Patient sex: M
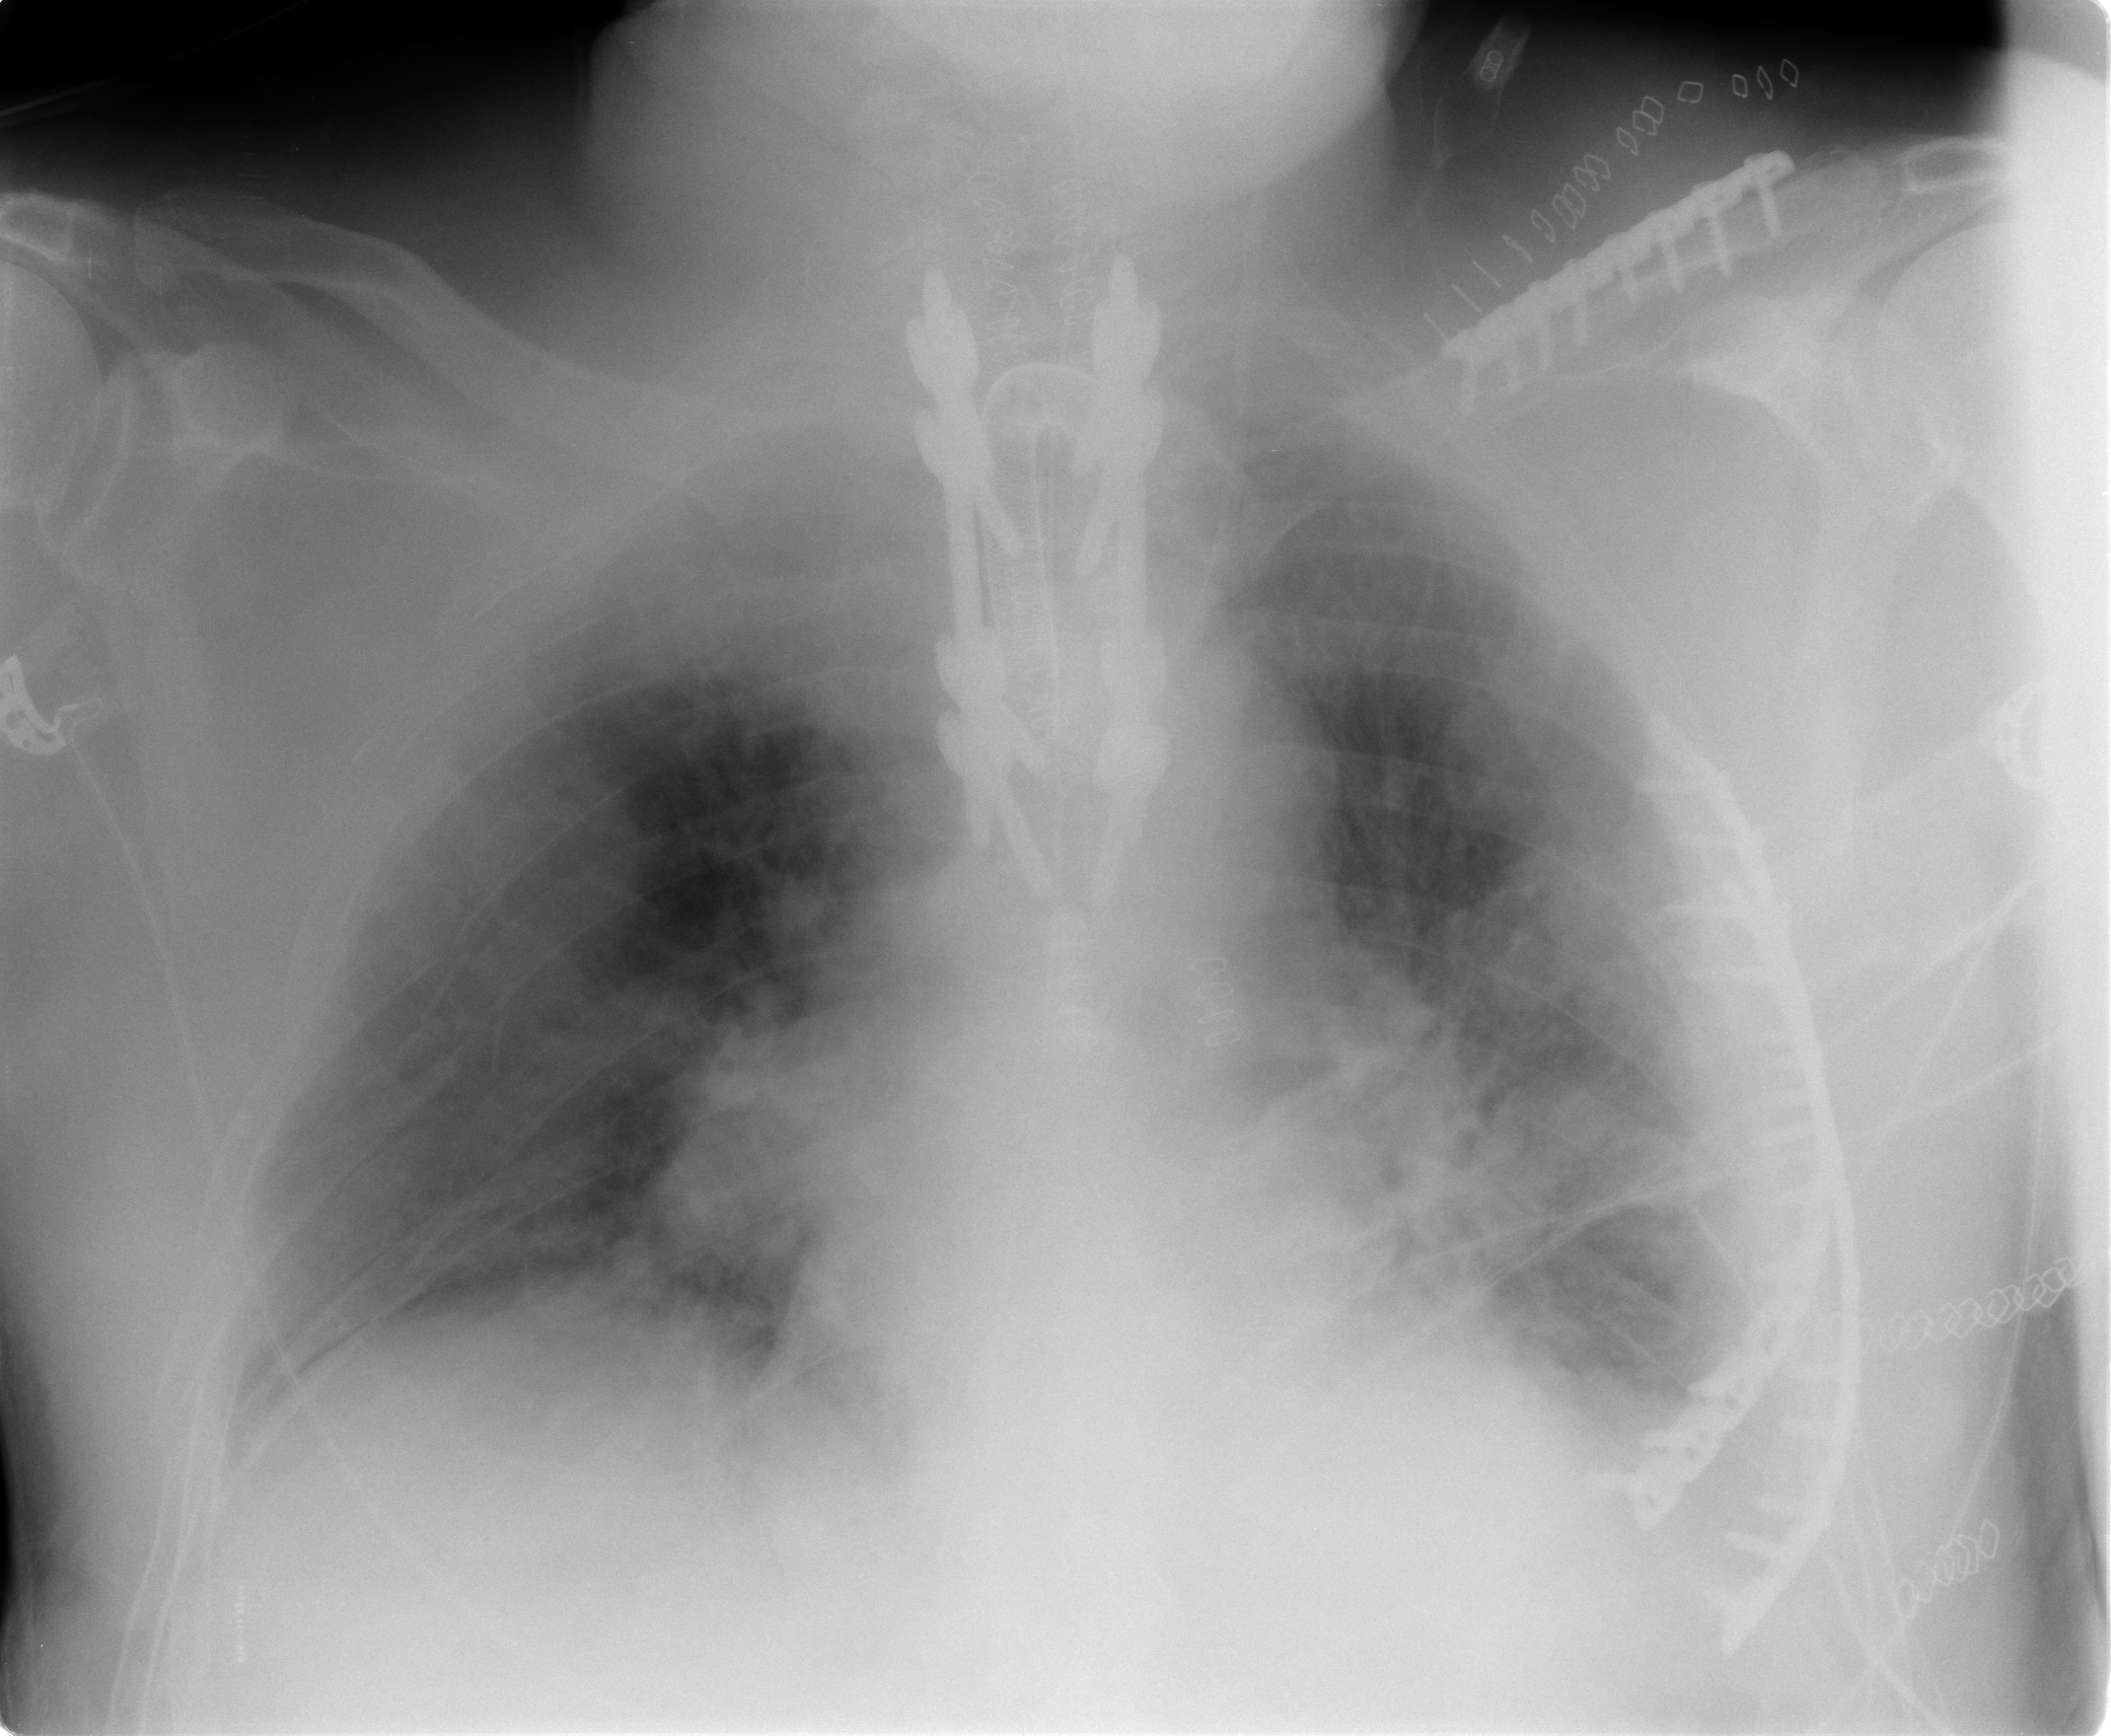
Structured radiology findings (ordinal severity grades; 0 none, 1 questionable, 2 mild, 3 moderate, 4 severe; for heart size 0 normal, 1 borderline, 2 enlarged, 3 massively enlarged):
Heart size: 0
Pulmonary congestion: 2
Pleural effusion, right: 1
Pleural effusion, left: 2
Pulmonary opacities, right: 2
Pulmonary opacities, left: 2
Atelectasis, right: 2
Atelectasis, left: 3